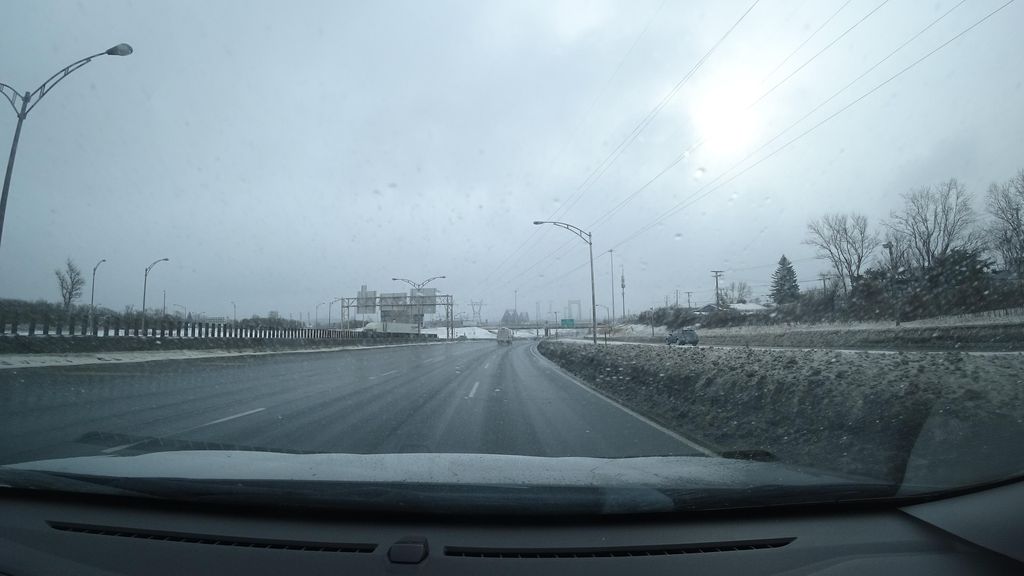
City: quebec_city